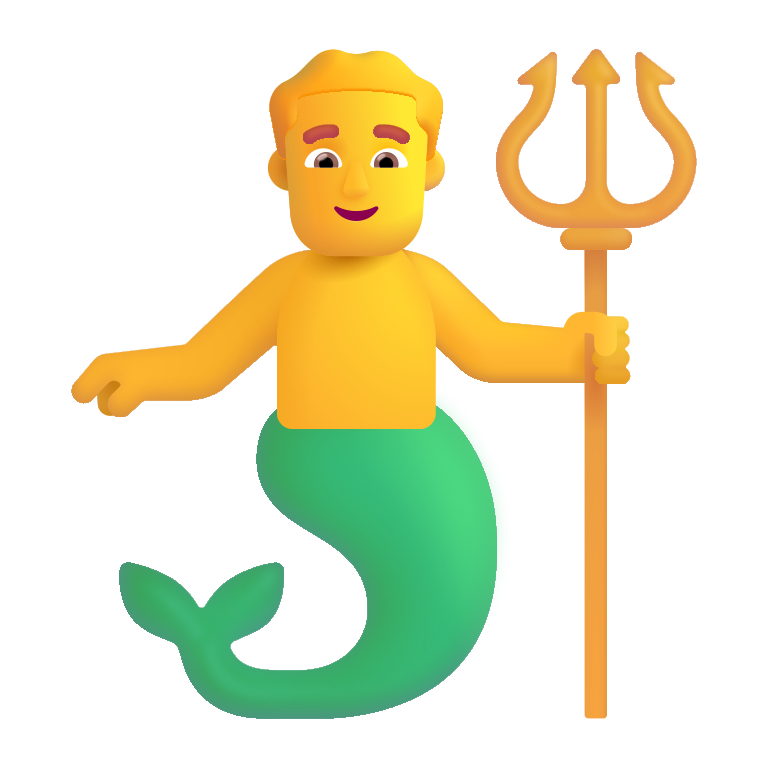
man merpeople color default